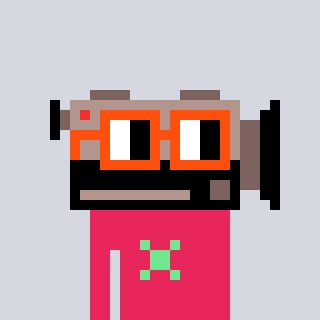
a pixel art character with square orange glasses, a camcorder-shaped head and a redpinkish-colored body on a cool background